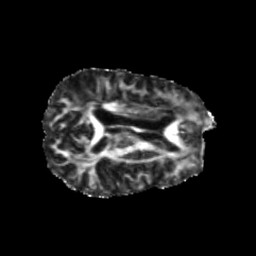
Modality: FA
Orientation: axial
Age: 50
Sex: female
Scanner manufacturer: siemens
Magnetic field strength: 3 T
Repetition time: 5.25 s
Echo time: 0.08 s